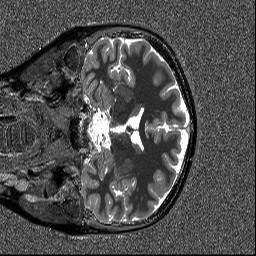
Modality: T1map
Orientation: coronal
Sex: female